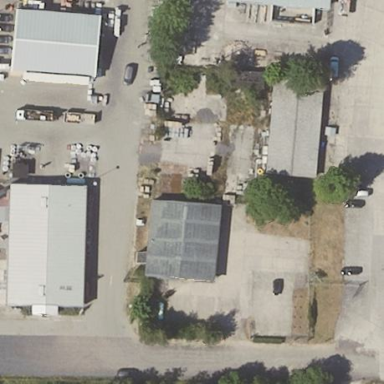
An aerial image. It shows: Commercial area.